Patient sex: M
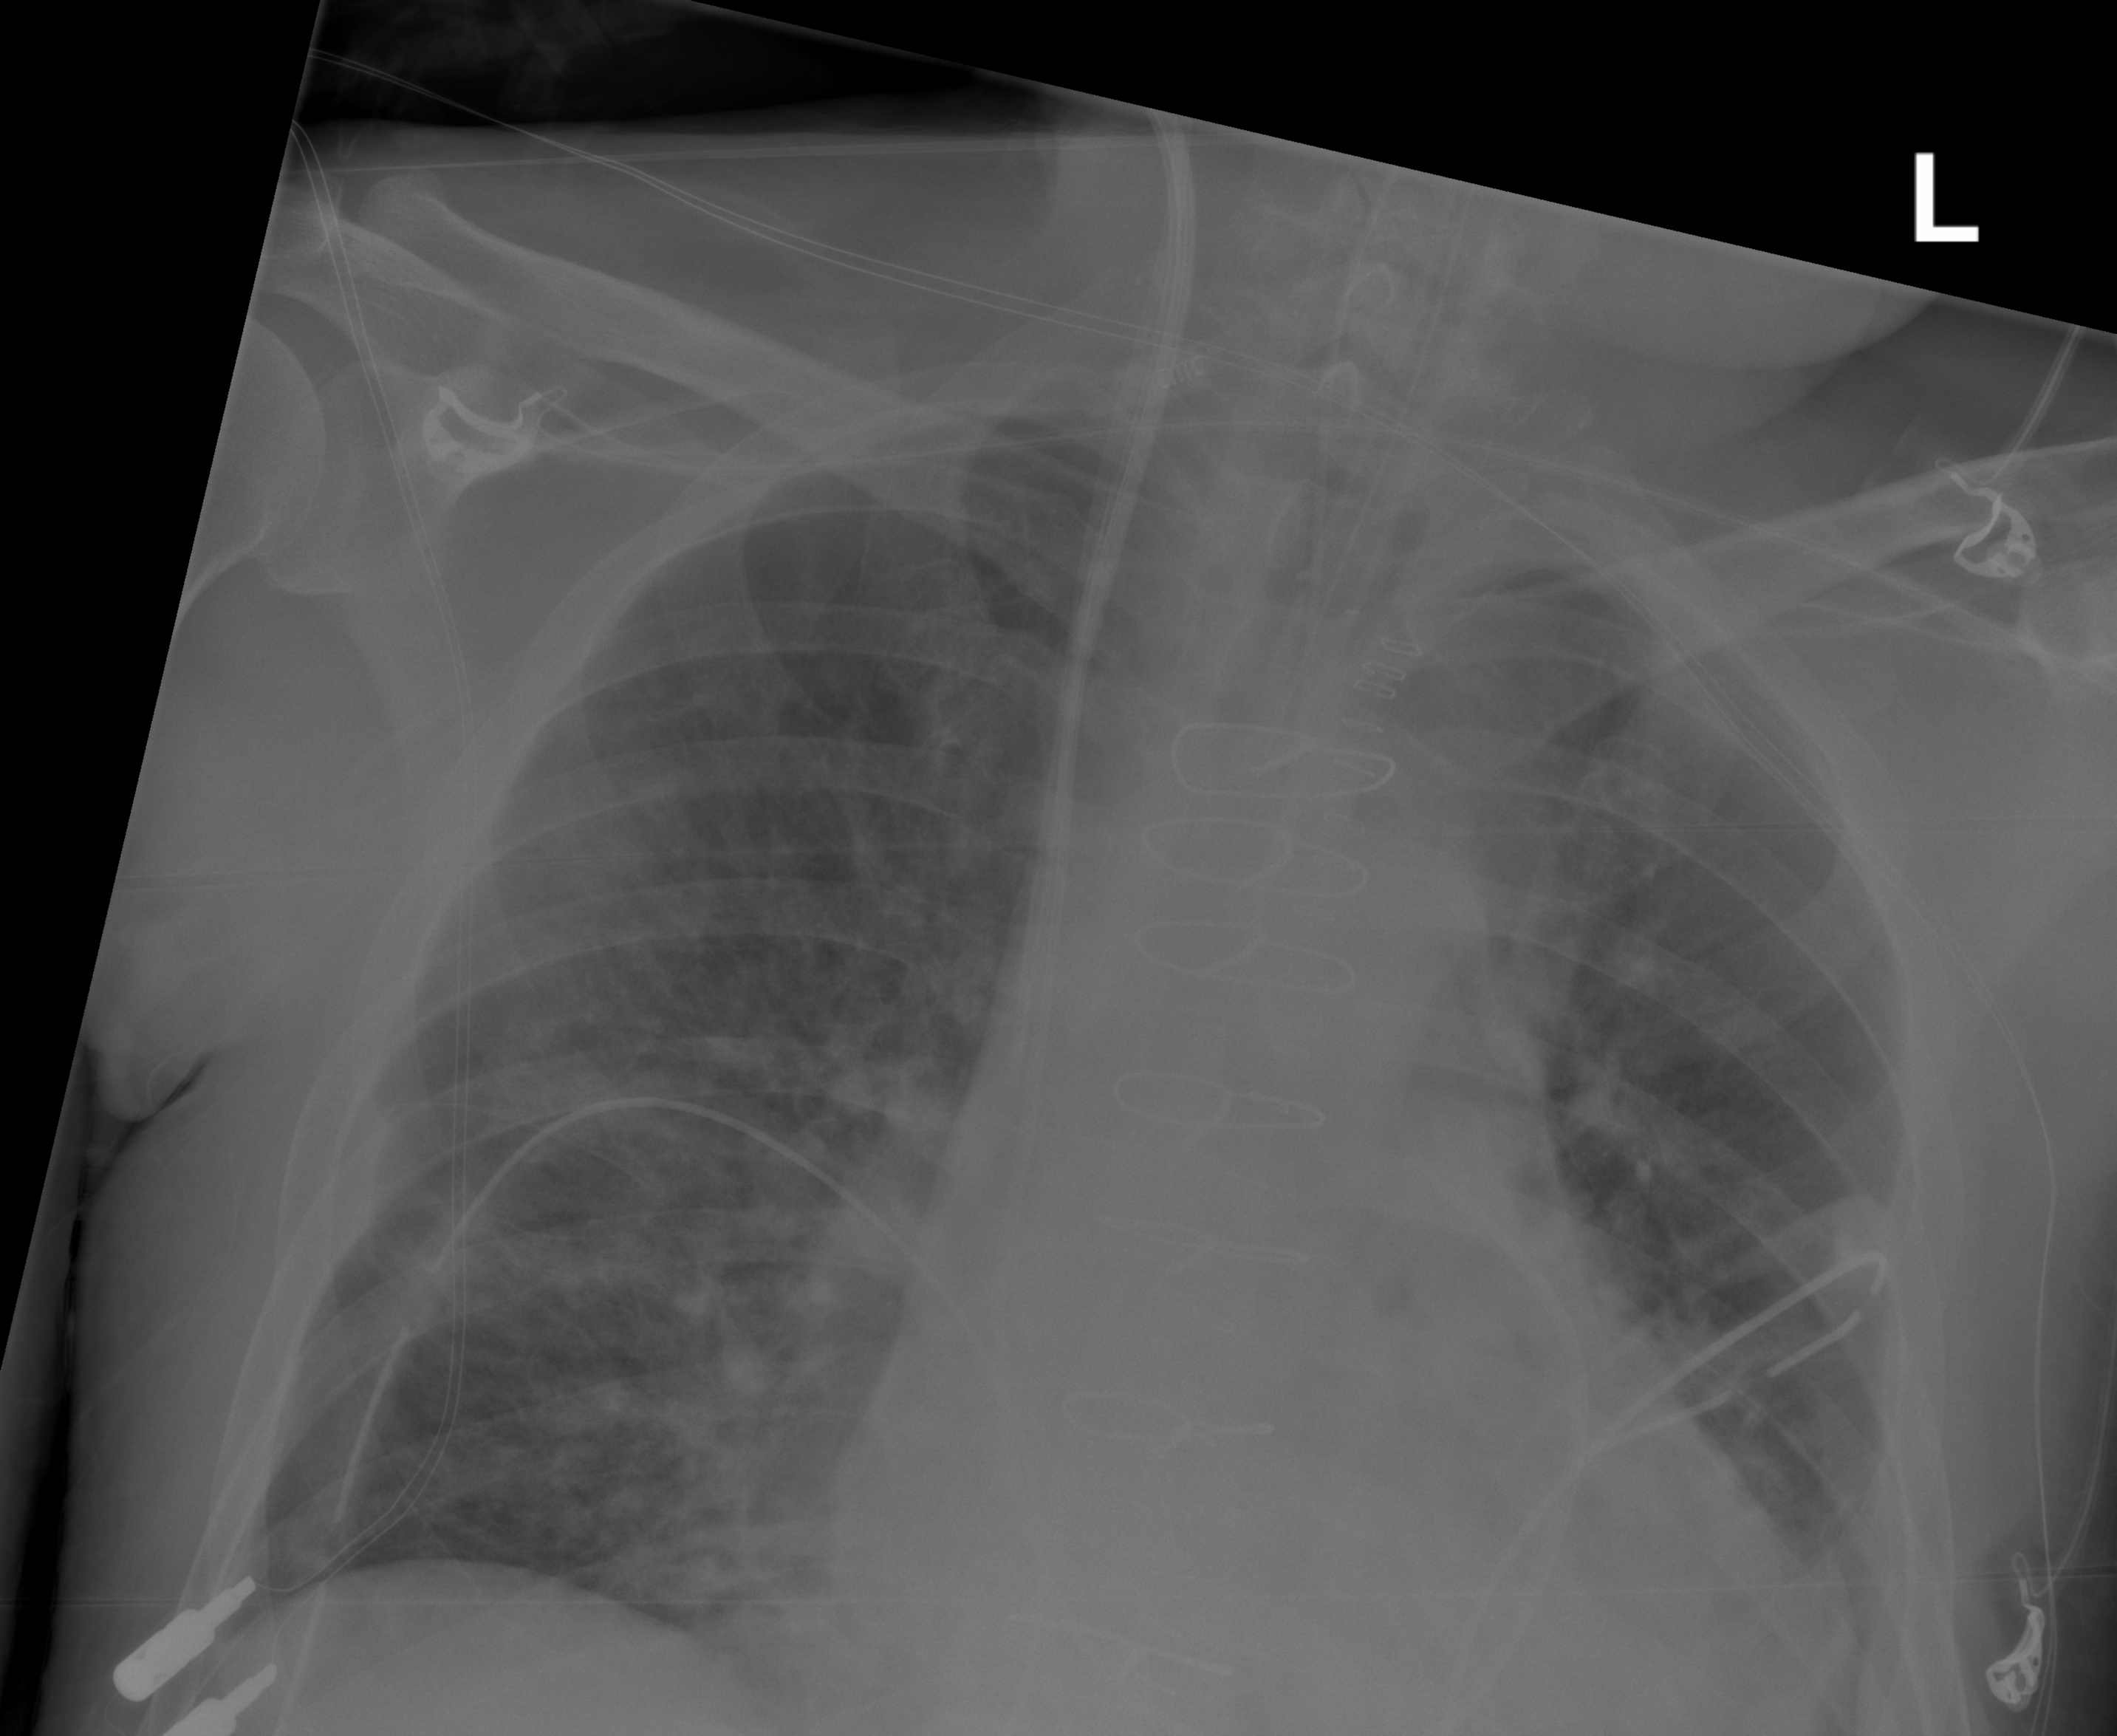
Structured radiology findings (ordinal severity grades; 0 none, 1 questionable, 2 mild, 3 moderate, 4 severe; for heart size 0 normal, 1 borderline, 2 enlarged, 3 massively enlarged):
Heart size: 3
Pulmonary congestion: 3
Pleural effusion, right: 1
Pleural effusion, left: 2
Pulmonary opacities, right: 2
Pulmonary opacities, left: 2
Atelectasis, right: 3
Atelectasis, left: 3